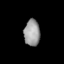
Tissue: lung
Cell type: Myeloid cells
Senescence score: 0.6223
Nuclear area (px): 413
Mean DAPI intensity: 154.041